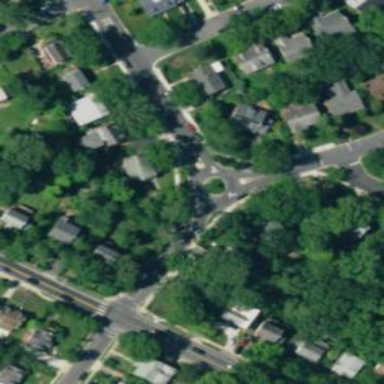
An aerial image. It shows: Residential road with roundabout.